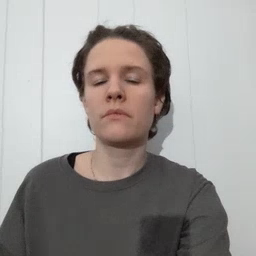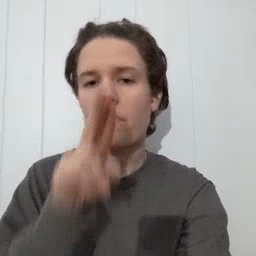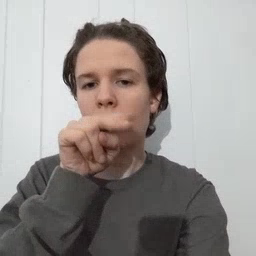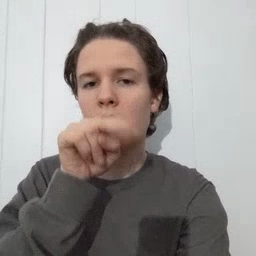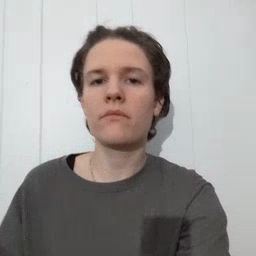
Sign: tongue